Question: When I run WooCommerce 2.1.6 with WordPress 3.8.1 locally under MAMP everything works as expected, but when I run the same versions with the GoogleAppEngineLauncher v1.9.0, the WooCommerce icons of the WooCommerce font are not showing. Neither next to the menu items WooCommerce and Products, nor on the WooCommerce welcome screen.
All fonts are in place in
'''
wp-content/plugins/woocommerce/assets/fonts/
+-- WooCommerce.eot
+-- WooCommerce.svg
+-- WooCommerce.ttf
+-- WooCommerce.woff
+-- star.eot
+-- star.svg
+-- star.ttf
+-- star.woff
'''
I'm not sure if this is GAE specific. I've set all file and directory permissions to 777 for the sake of testing to no avail. When deploying it to the cloud the problem remains the same.
I've now also added a new section in app.yaml for the font file extensions, but in the app engine logs I now see a 301 followed by a 200. The result still looks the same as before, i.e. the font icons are not being rendered.
'''
2014-03-26 23:40:28.993 301 327B 317ms /wp-content/plugins/woocommerce/assets/fonts/WooCommerce.ttf
93.209.186.52 - - [26/Mar/2014:15:40:28 -0700] "GET /wp-content/plugins/woocommerce/assets/fonts/WooCommerce.ttf HTTP/1.1" 301 327 - "Mozilla/5.0 (Macintosh; Intel Mac OS X 10_9_2) AppleWebKit/537.36 (KHTML, like Gecko) Chrome/33.0.1750.152 Safari/537.36" "elaborate-chess-531.appspot.com" ms=317 cpu_ms=208 cpm_usd=0.000037 instance=00c61b117c3b43b5a1b35e0b88932df4bf005ee7 app_engine_release=1.9.1
2014-03-26 23:40:29.715 200 4KB 509ms /wp-content/plugins/woocommerce/assets/fonts/WooCommerce.ttf/
93.209.186.52 - - [26/Mar/2014:15:40:29 -0700] "GET /wp-content/plugins/woocommerce/assets/fonts/WooCommerce.ttf/ HTTP/1.1" <PHONE> - "Mozilla/5.0 (Macintosh; Intel Mac OS X 10_9_2) AppleWebKit/537.36 (KHTML, like Gecko) Chrome/33.0.1750.152 Safari/537.36" "elaborate-chess-531.appspot.com" ms=509 cpu_ms=292 cpm_usd=0.000513 instance=00c61b117c3b43b5a1b35e0b88932df4bf005ee7 app_engine_release=1.9.1
'''
Any ideas what I might be missing here?

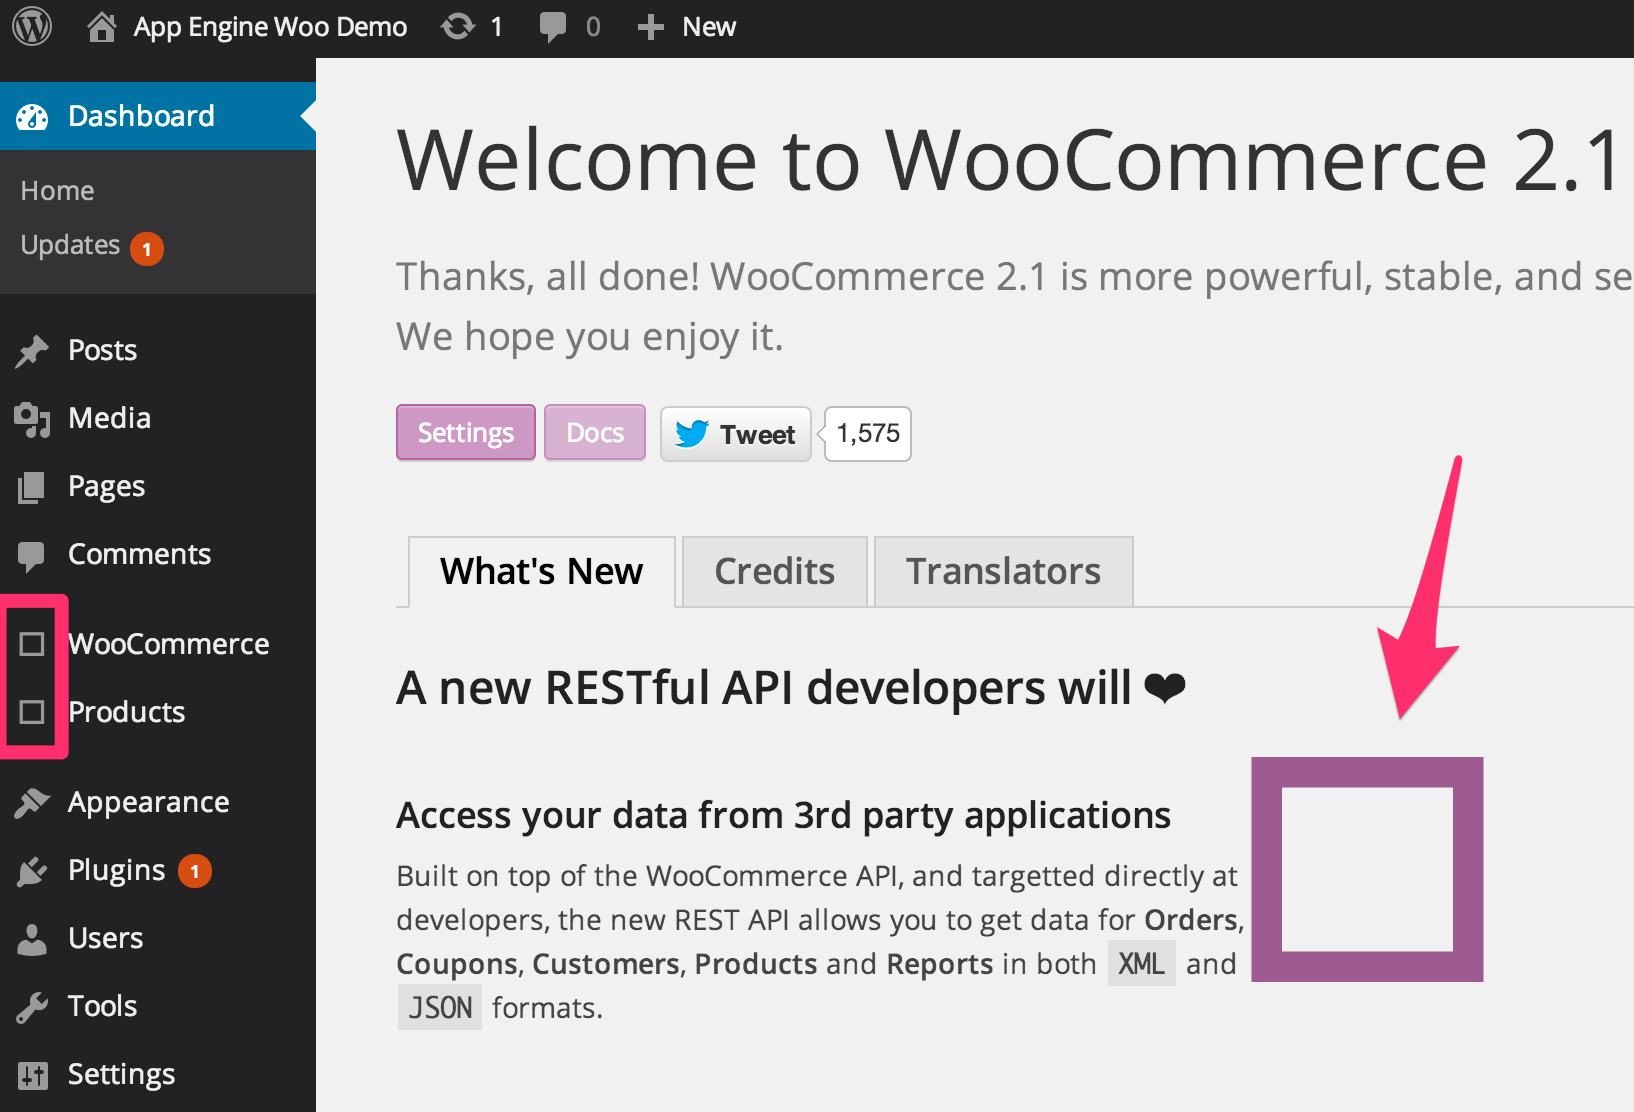
Answer: No doubt your app.yaml doesn't have routes to these files defined. You probable have a handler defined like this
'''
- url: /wp-content/(.*\.(ico|jpg|png|gif))$
static_files: wordpress/wp-content/
upload: wordpress/wp-content/.*\.(ico|jpg|png|gif)$
application_readable: true
'''
Add another section below it to cover the fonts etc. Something like
'''
- url: /wp-content/(.*\.(eot|svg|ttf|woff))$
static_files: wordpress/wp-content/
upload: wordpress/wp-content/.*\.(eot|svg|ttf|woff)$
application_readable: true
'''
Have a look for any other paths that are returning 404's and make sure they have a handler defined as well.